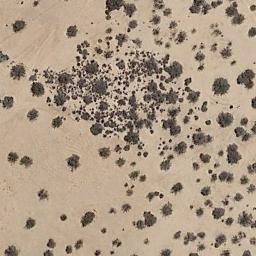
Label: chaparral